Question: Trying to mimic the UITableView in image below (at least that's what I think it is). It looks like it's using custom table view cells and loaded two cells per row. When I scroll on the app the data for what I think are two separate cells load at the same time.
If my assumption above is correct how would I go about creating a similar thing in my app? e.g. 2 custom cells 1 row.
or is there any commonly used method of creating a table like the one below.
Also how is the recommended refine row added? Could this just be another custom cell loaded into the UITableView?
Please help me under. My ultimate goal is to build a view like the one in the image and load all my data from the data base.
Thanks for your time
Kind regards

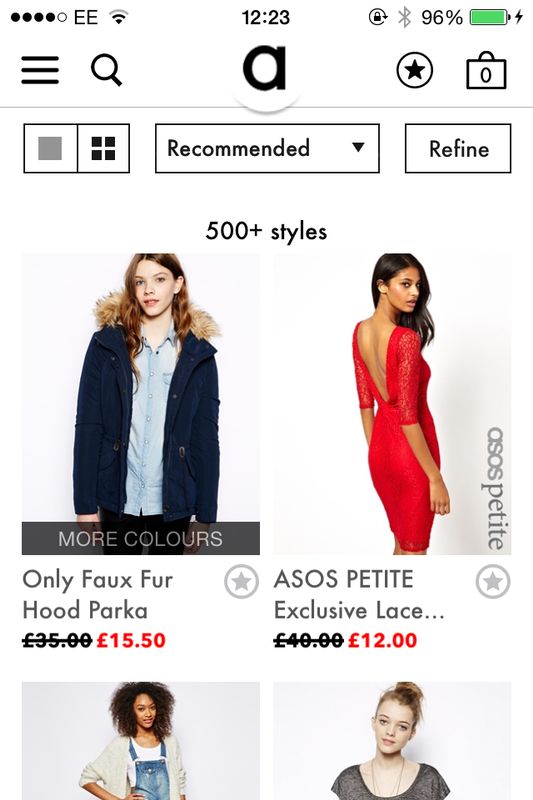
Answer: I suggest you to use UICollectionView for recreating this project. I am quite sure that it was used in the screenshot and it also gives you much more methods to handle the customization of each element in the collection view. There are a bunch of great methods for CollectionView to define the header, footer and background as well as for object inside each view.